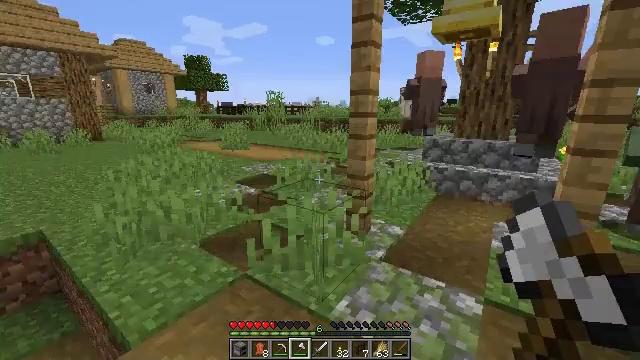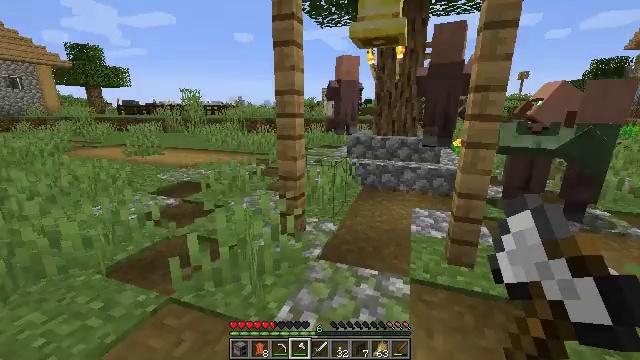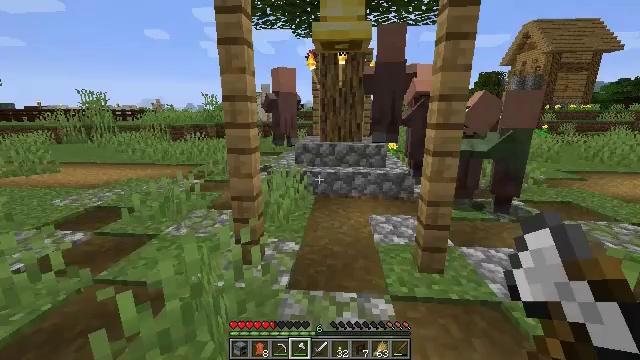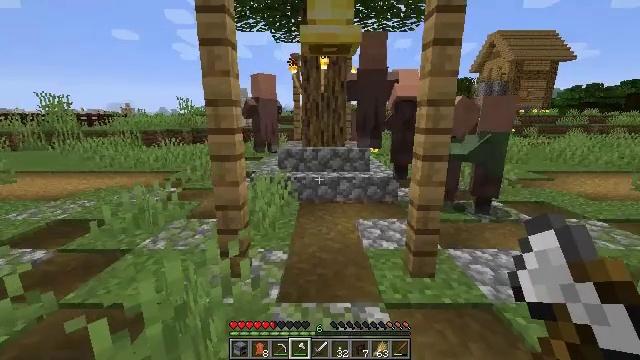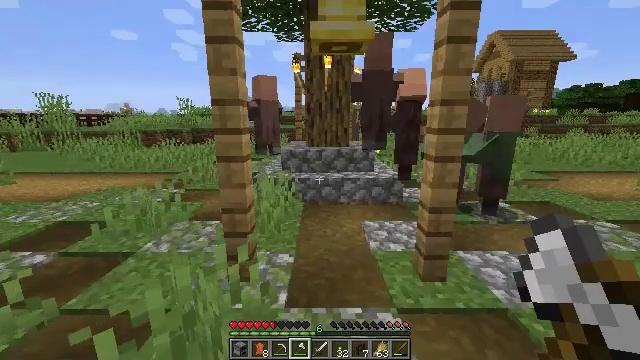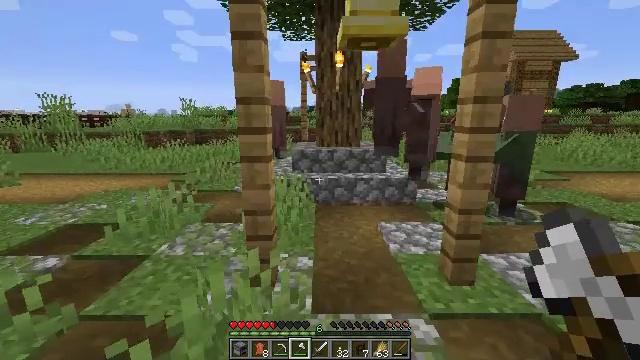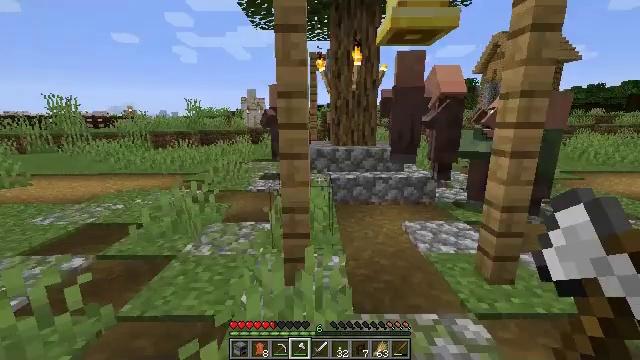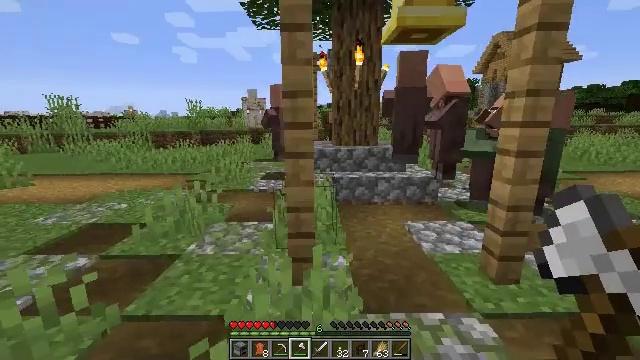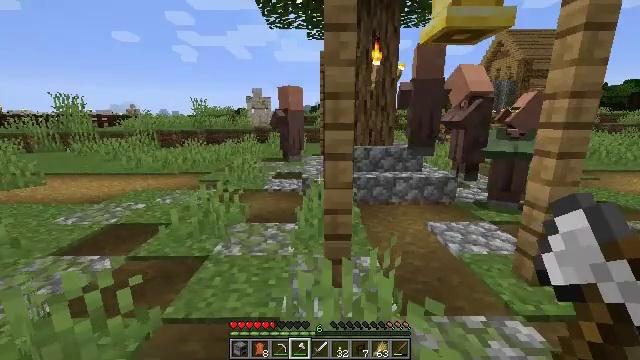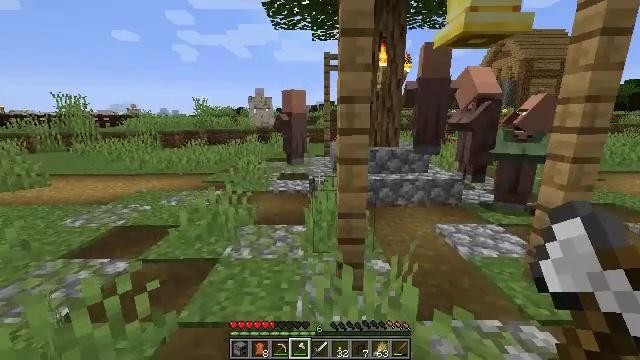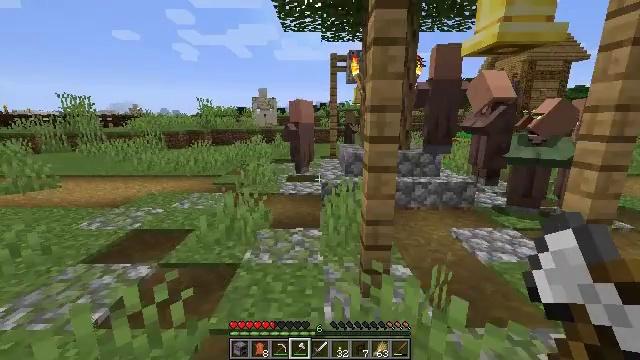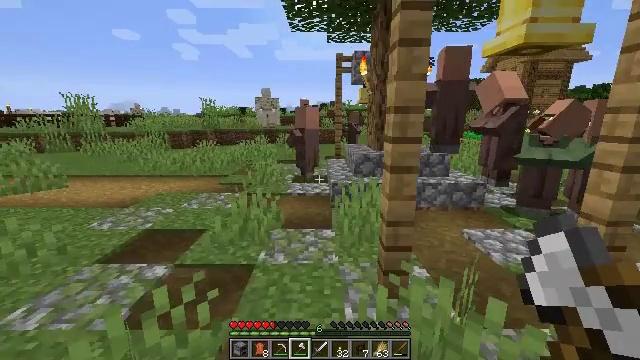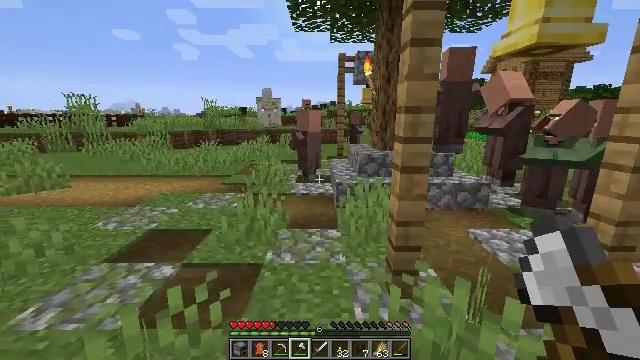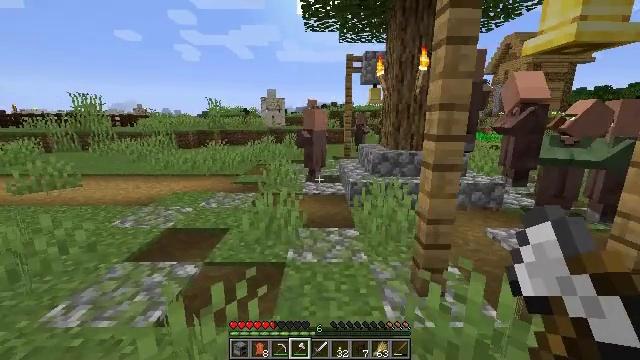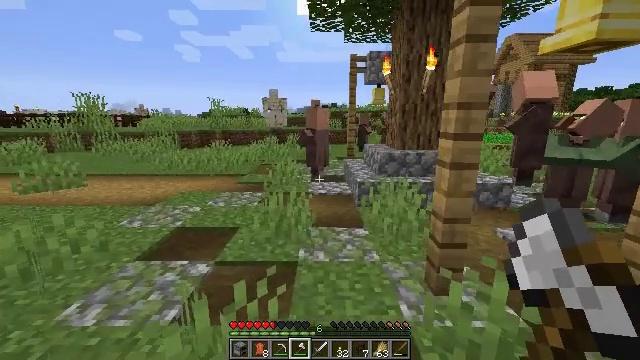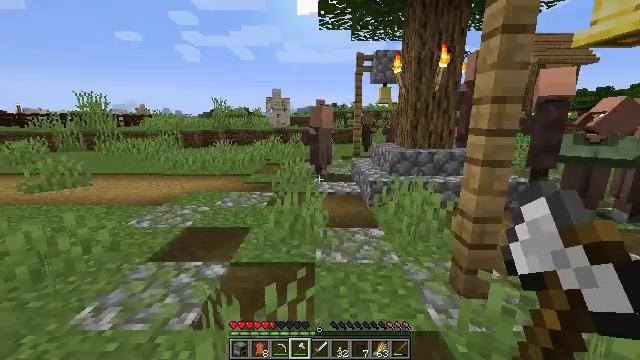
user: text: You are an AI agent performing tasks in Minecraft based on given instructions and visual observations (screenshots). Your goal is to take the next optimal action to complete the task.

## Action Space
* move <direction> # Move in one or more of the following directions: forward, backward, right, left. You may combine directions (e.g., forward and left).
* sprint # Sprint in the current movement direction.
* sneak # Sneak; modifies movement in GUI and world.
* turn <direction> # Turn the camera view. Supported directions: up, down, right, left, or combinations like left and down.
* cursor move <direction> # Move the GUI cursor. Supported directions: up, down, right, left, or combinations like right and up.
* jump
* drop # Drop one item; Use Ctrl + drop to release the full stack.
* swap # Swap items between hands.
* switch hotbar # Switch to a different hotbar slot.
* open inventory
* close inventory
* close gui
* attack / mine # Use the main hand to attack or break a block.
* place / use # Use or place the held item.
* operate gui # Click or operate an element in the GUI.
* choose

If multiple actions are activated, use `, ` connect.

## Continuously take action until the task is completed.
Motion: motion action
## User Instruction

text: Put the materials in the crafting grid to make a smoker.
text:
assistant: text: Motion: move forward and move left, turn right
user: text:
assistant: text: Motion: move forward and move left, turn right and up
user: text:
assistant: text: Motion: move forward and move left, turn right
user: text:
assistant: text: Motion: move left
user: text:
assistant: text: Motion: move left
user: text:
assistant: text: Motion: move left
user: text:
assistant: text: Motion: move left
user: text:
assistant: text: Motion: move left
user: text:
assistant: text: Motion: move left
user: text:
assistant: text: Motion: move left
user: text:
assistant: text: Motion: move left
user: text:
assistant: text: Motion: move left
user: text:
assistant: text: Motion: move left
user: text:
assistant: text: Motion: move forward and move left
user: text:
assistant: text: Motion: move forward and move left
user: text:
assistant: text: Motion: move forward and move left
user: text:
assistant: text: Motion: move forward
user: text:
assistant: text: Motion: move forward
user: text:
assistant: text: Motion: move forward
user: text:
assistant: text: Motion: move forward
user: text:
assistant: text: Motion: move forward
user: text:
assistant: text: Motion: move forward
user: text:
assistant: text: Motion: move forward
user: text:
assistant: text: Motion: move forward
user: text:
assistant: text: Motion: move forward
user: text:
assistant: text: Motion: move forward, turn left
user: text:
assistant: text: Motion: move forward, turn left
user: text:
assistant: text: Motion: move forward, turn left
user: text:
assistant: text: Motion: move forward, turn left
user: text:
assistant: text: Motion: move forward, turn left